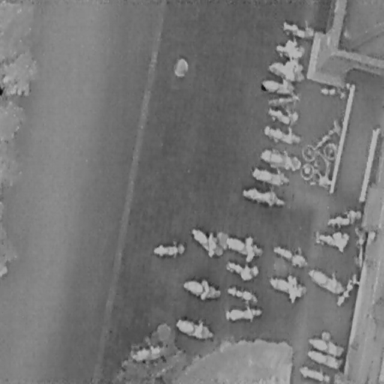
There are 30 Bicycles in the infrared image.